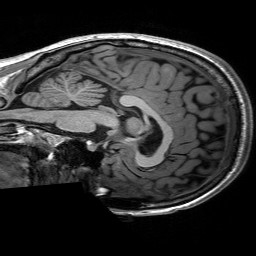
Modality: T1w
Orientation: sagittal
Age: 21
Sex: female
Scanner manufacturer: siemens
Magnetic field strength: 3 T
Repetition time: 2.53 s
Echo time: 0.00227 s